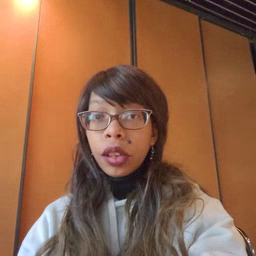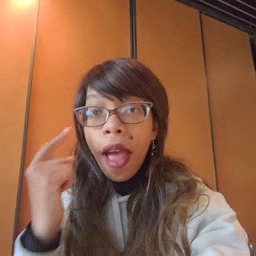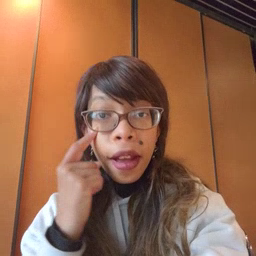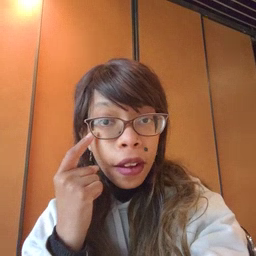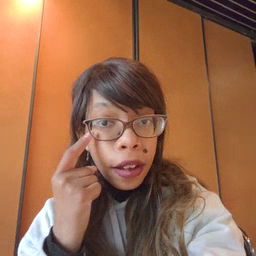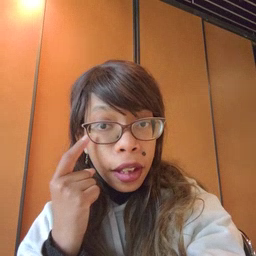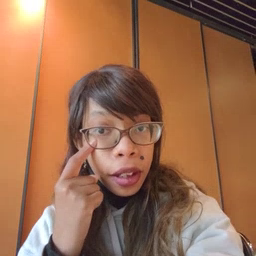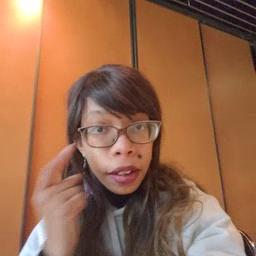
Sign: eye